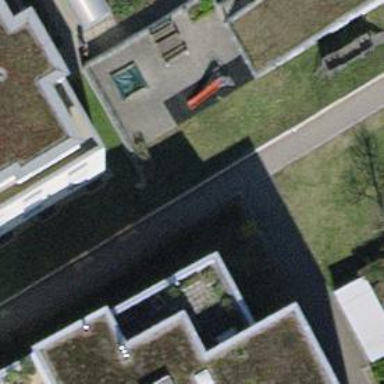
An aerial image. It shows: Sidewalk.